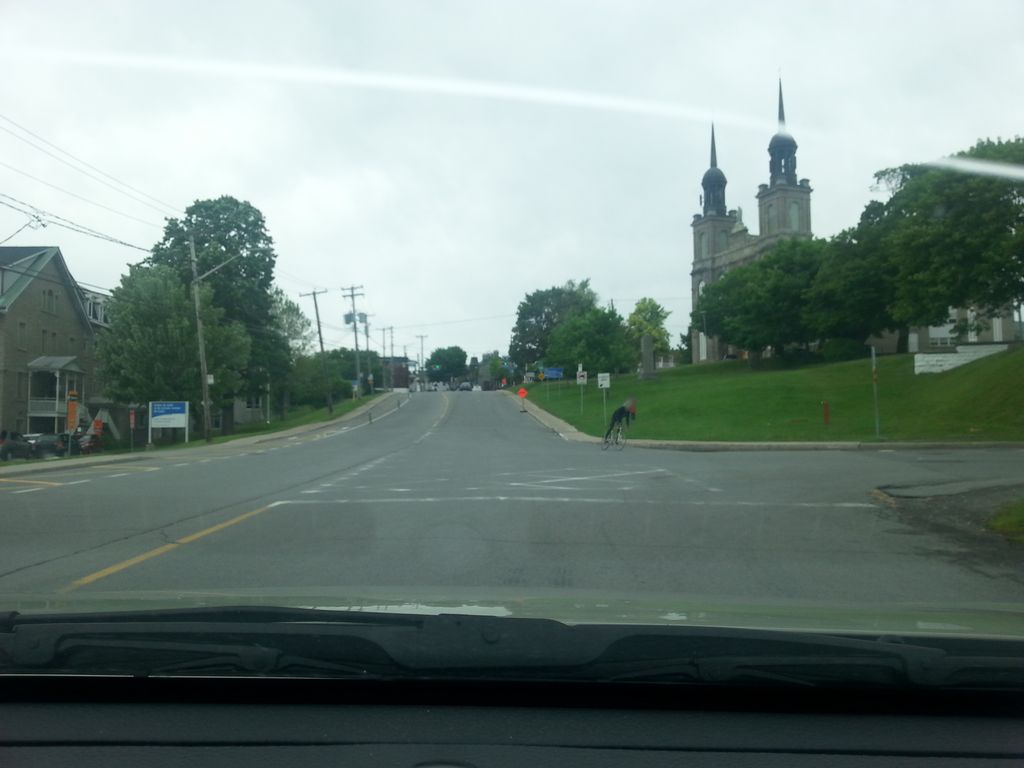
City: montreal